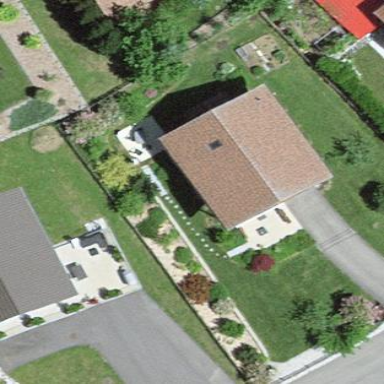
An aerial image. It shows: Simple house.